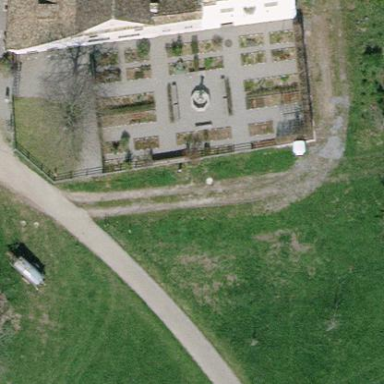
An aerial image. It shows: Garden area designated for leisure land.